Question: I'm getting confused with what happens on the stack and heap in respect to value type properties in classes.
My understanding so far:
When you create a class with a structure (value type) like this:
'''
class Foo
{
private Bar _BarStruct;
public Bar BarStruct
{
get {return _BarStruct; }
set {_BarStruct = value; }
}
}
private struct Bar
{
public int Number;
Bar()
{
Number = 1;
}
Bar(int i)
{
Number = i;
}
}
'''
If you create a class instance like so:
'''
Foo fooObj = new Foo();
'''
The stack and heap will look like this:

...where the Bar structure is embeded in the Foo class in the heap. This makes sense to me, but I start to loose it when we consider modifying the Number integer in the BarStruct class, within the Foo Object. For example:
'''
Foo fooObj = new Foo();
fooObj.BarStruct.Number = 1;
'''
As I understand, this should be returning a copy of BarStruct to live on the stack, which means that any changes of a member of BarStruct would not be carried through to the object, which is why the last line above gives an error.
Is this right so far?
If so, my question is, how come an assignment such as this:
'''
fooObj.BarStruct = new Bar(2);
'''
...is valid and changes the heap value? Surely this is just changing the value on the stack?? Also, (by and by) I find it so confusing that you are able to use new on a value type. To me, new is for allocatting on the heap (as per C++) and feels unnatural to be doing this for items on the stack.
So just to re-iterate the question, Am I correct in my assumption of what happens when a property containing a structure is called and why can you assign a new structure to a copy and yet it still changes the reference on the heap?
Really hope this all make sense.
Yell if you need clarification!
Ta,
Andy.
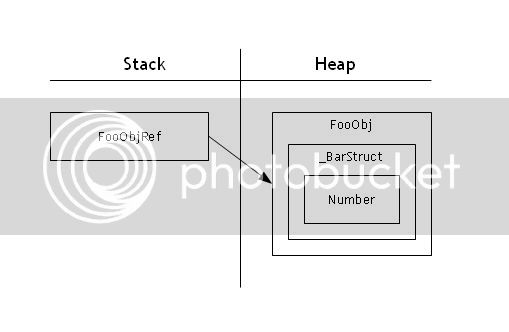
Answer: Looking at this assignment:
'''
fooObj.BarStruct = new Bar(2);
'''
The assignment isn't changing the value on the stack - it's calling the for the property.
In other words, whereas your first assignment is equivalent to:
'''
fooObj.get_BarStruct().Number = 1; // Bad
'''
the second is equivalent to:
'''
fooObj.set_BarStruct(new Bar(2));
'''
Does that help?
Note that the problematic assignment becomes a non-issue if you make your value type immutable to start with - which helps in general, in fact. Mutable value types are a really bad idea in C#; you can get into no end of trouble with them.
In terms of your expectations of "new" - try not to think in C++, basically. C# isn't C++, and various things (destructors, generics, behaviour during construction) will confuse you if you try to effectively write C++ in C#. A "new" statement creates a new instance of a type, whether that's a value type or a reference type.